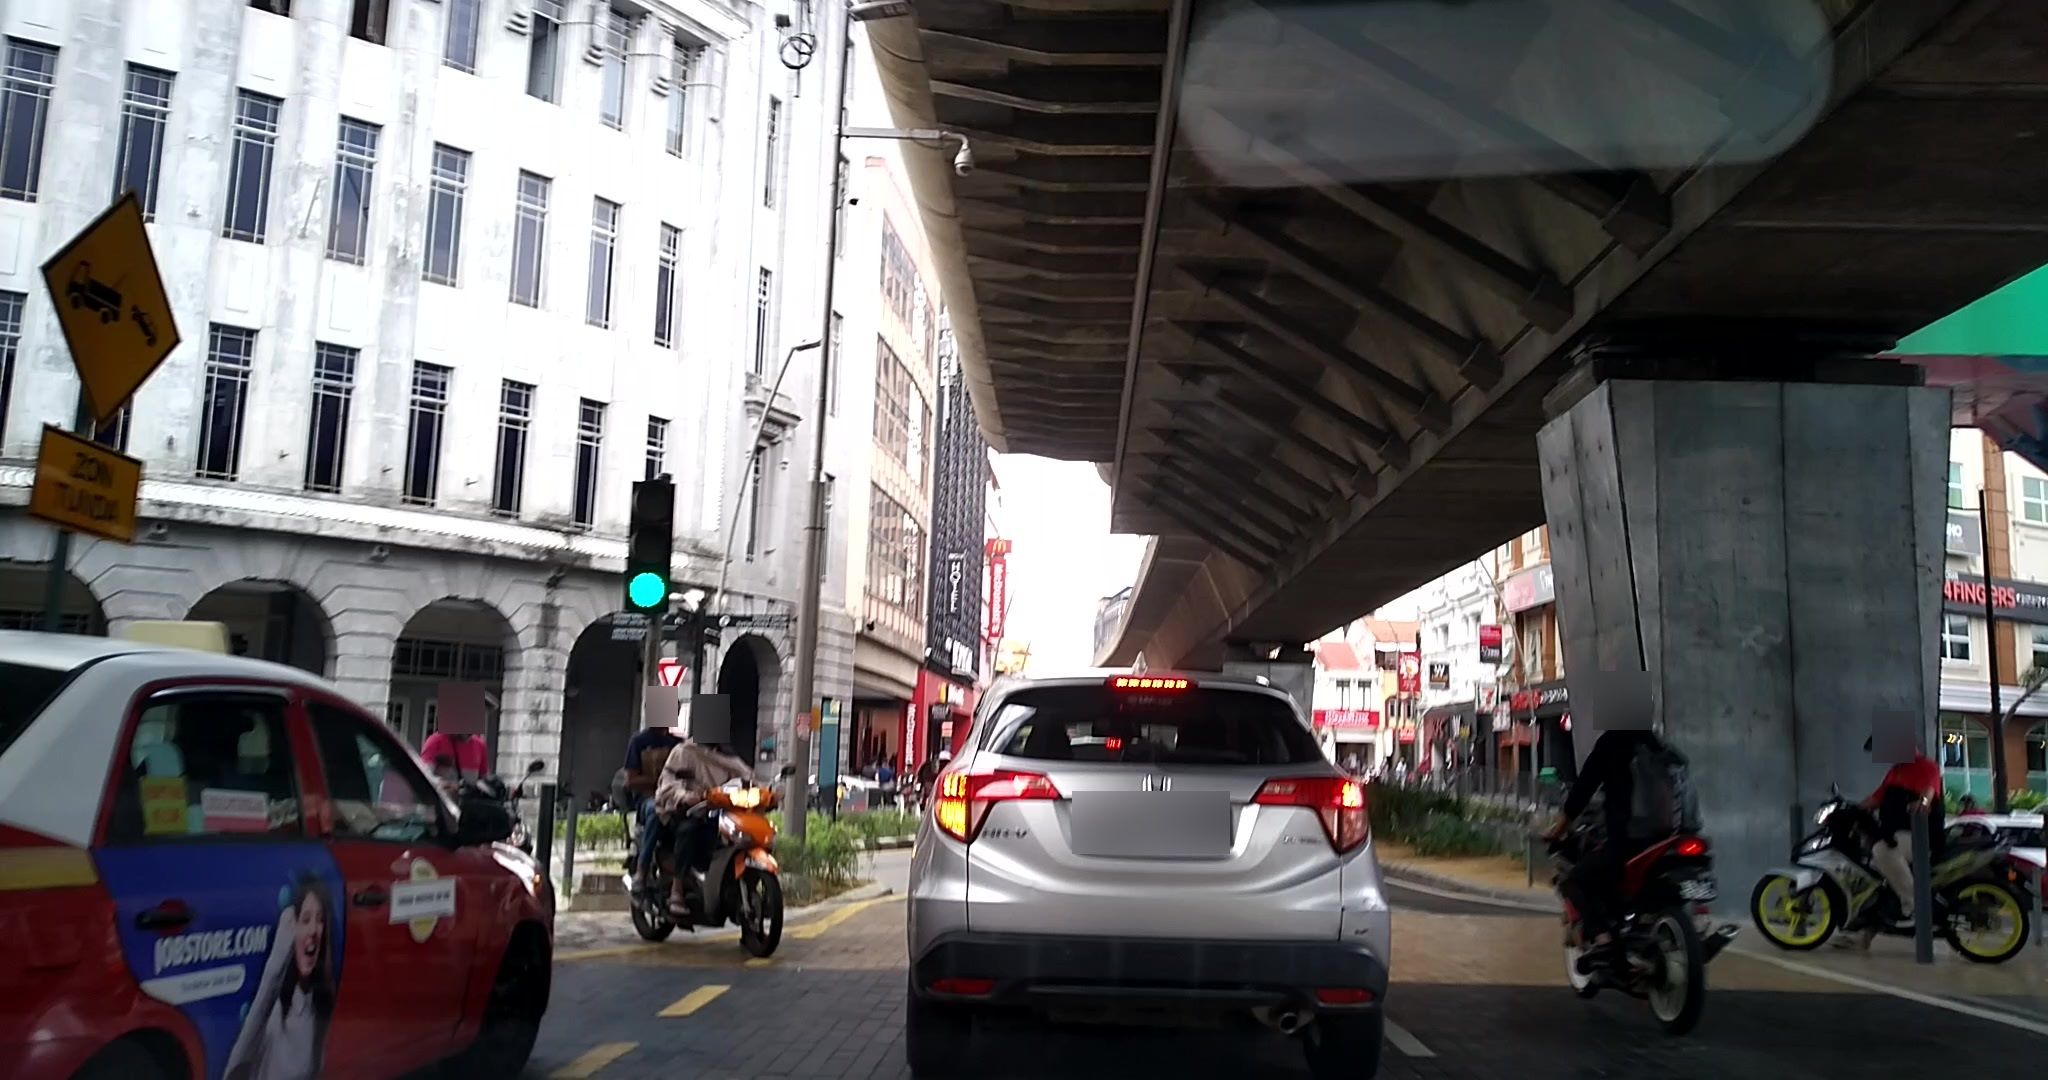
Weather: clear
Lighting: day
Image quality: good
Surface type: walking surface
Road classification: corridor, steps
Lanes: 2
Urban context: urban centre
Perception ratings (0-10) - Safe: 2.4, Lively: 7.97, Beautiful: 1.41, Boring: 3.36, Depressing: 2.81, Wealthy: 2.26